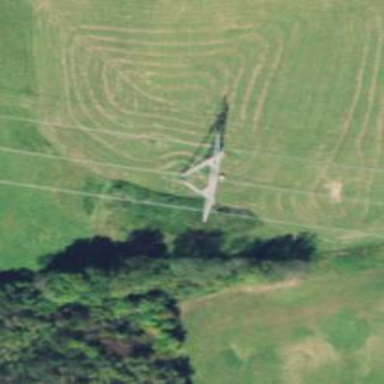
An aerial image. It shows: Lattice structure tower used for power distribution.